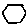
Label: hexagon